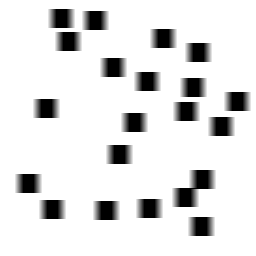
Squares: 21
Triangles: 0
Stars: 0
Total shapes: 21